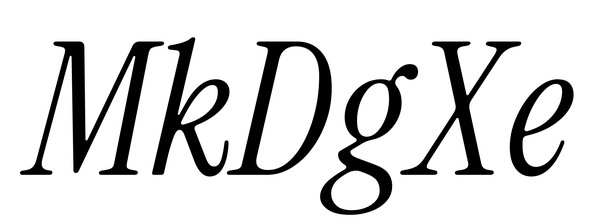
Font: InstrumentSerif-Italic